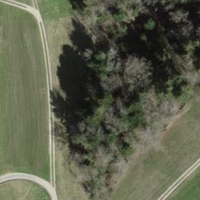
EUNIS habitat code: 41
Species observed at this site:
Gomphocerippus rufus